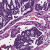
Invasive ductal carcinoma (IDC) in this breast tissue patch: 1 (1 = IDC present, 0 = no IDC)